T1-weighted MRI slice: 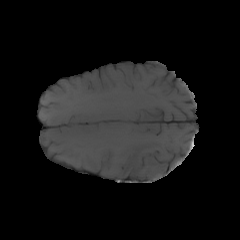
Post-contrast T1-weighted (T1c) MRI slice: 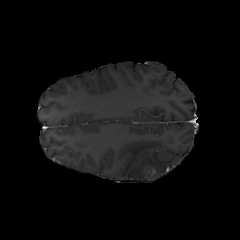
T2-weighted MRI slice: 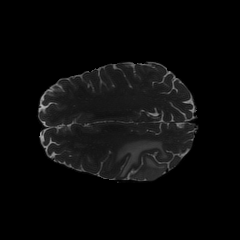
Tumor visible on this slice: yes